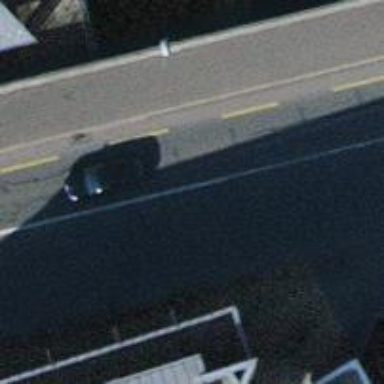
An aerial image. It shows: Primary highway bridge with asphalt surface and separate sidewalk.